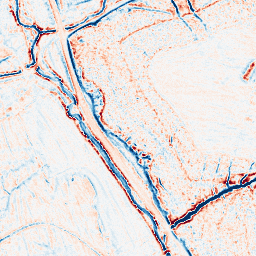
Category: edge_preserving
Decomposition family: bilateral
Decomposition parameters: d: 9
sigma_color: 100
sigma_space: 150
Upsampling method: quartic
Upsampling parameters: scale: 8
Upsampling scale: 8